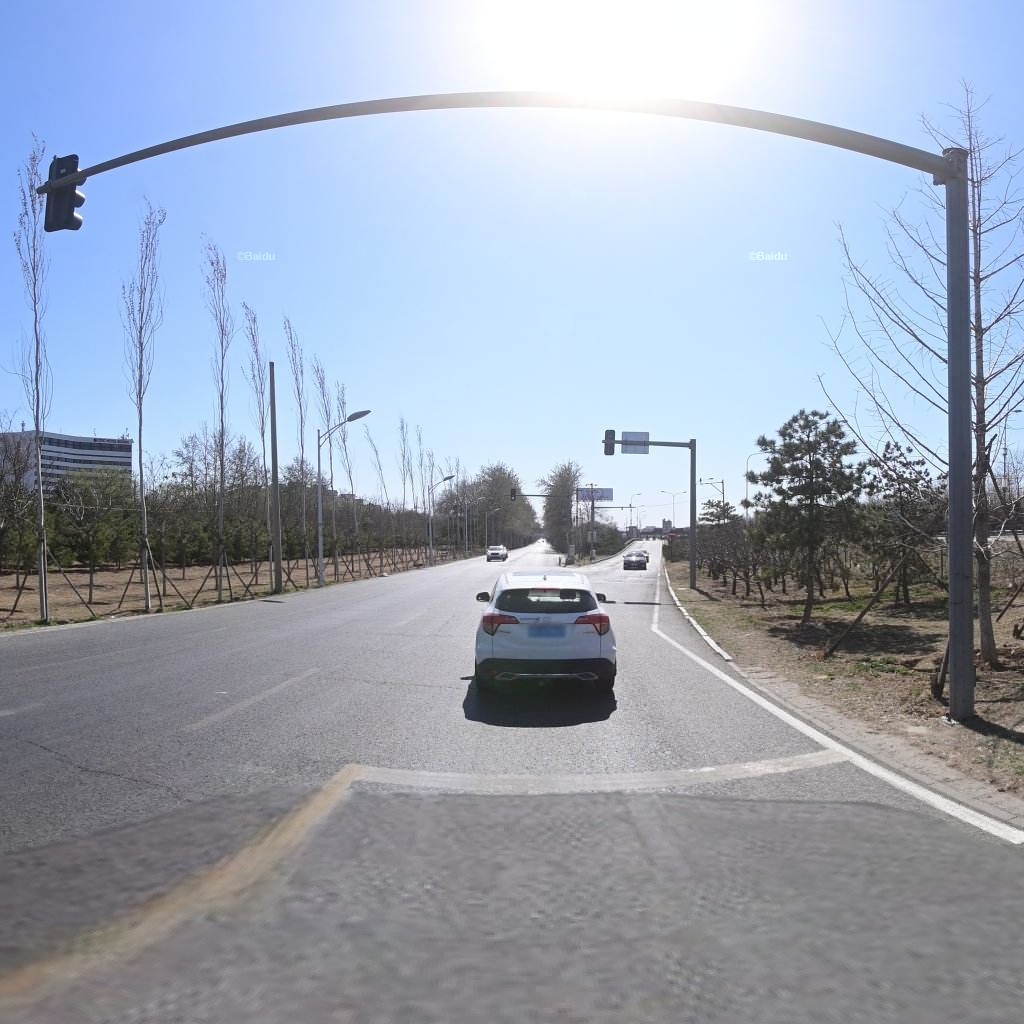
Region: Chaoyang
Road damage annotations: transverse crack, transverse crack, transverse crack